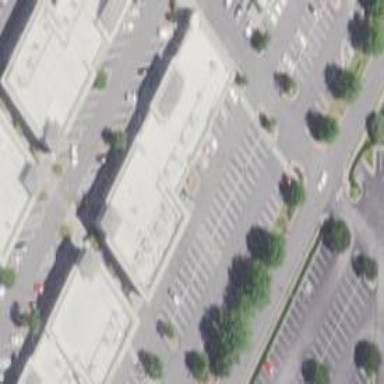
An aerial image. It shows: Retail building.